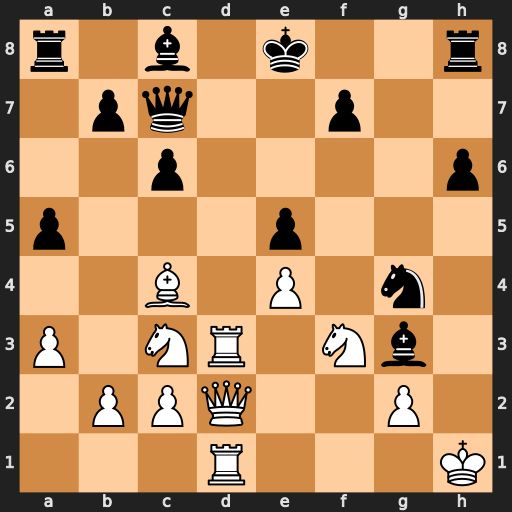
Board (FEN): r1b1k2r/1pq2p2/2p4p/p3p3/2B1P1n1/P1NR1Nb1/1PPQ2P1/3R3K
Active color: w
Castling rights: kq
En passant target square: -
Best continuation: Rd8+ Ke7 Rxh8